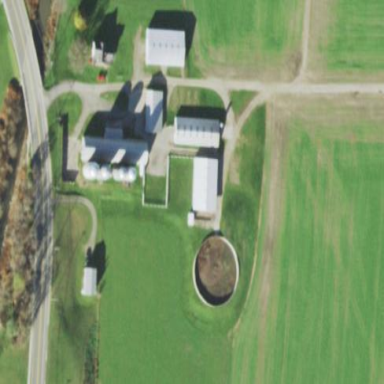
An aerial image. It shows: Farmyard area.